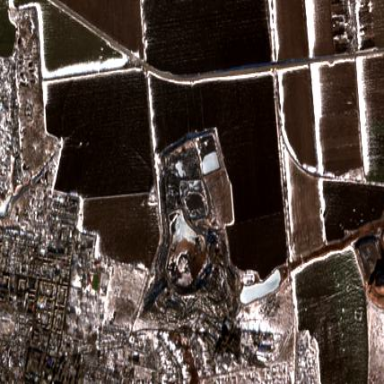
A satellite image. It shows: Spoil heap in landfill area.